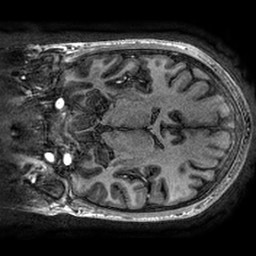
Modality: T1w
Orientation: coronal
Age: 24
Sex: female
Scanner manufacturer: ge
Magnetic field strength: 3 T
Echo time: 0.002736 s